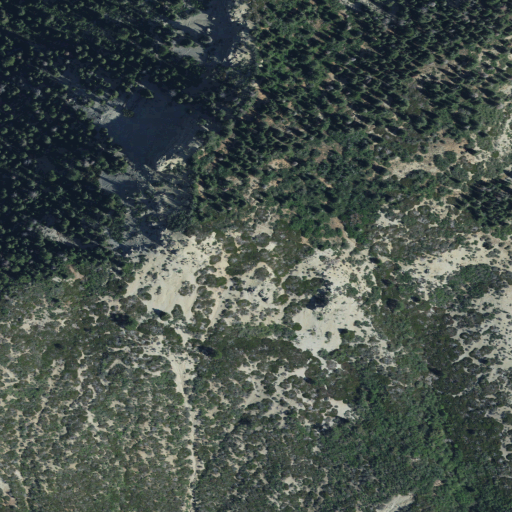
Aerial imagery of mountain in Utah named Buck Pasture Mountain containing evergreen forest, shrub, and deciduous forest